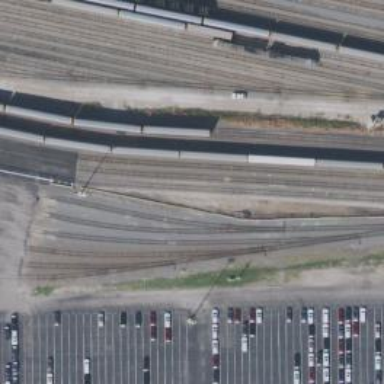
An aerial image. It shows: Railway yard in service.